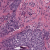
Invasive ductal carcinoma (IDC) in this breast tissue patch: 1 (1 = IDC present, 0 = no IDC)